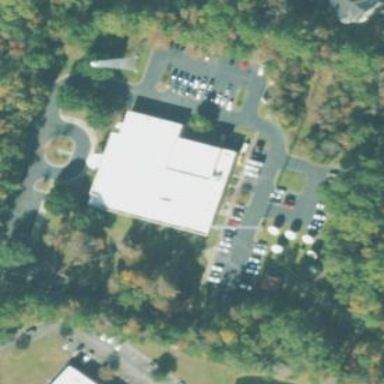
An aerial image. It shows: Television studio building.